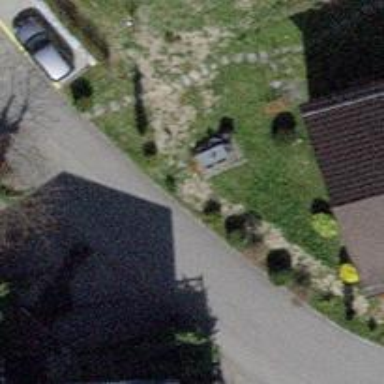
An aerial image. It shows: Asphalt road in residential area.